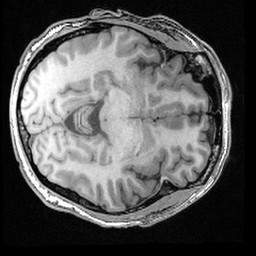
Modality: T1w
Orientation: axial
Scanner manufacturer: ge
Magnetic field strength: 3 T
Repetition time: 0.008368 s
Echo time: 0.00326 s